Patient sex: F
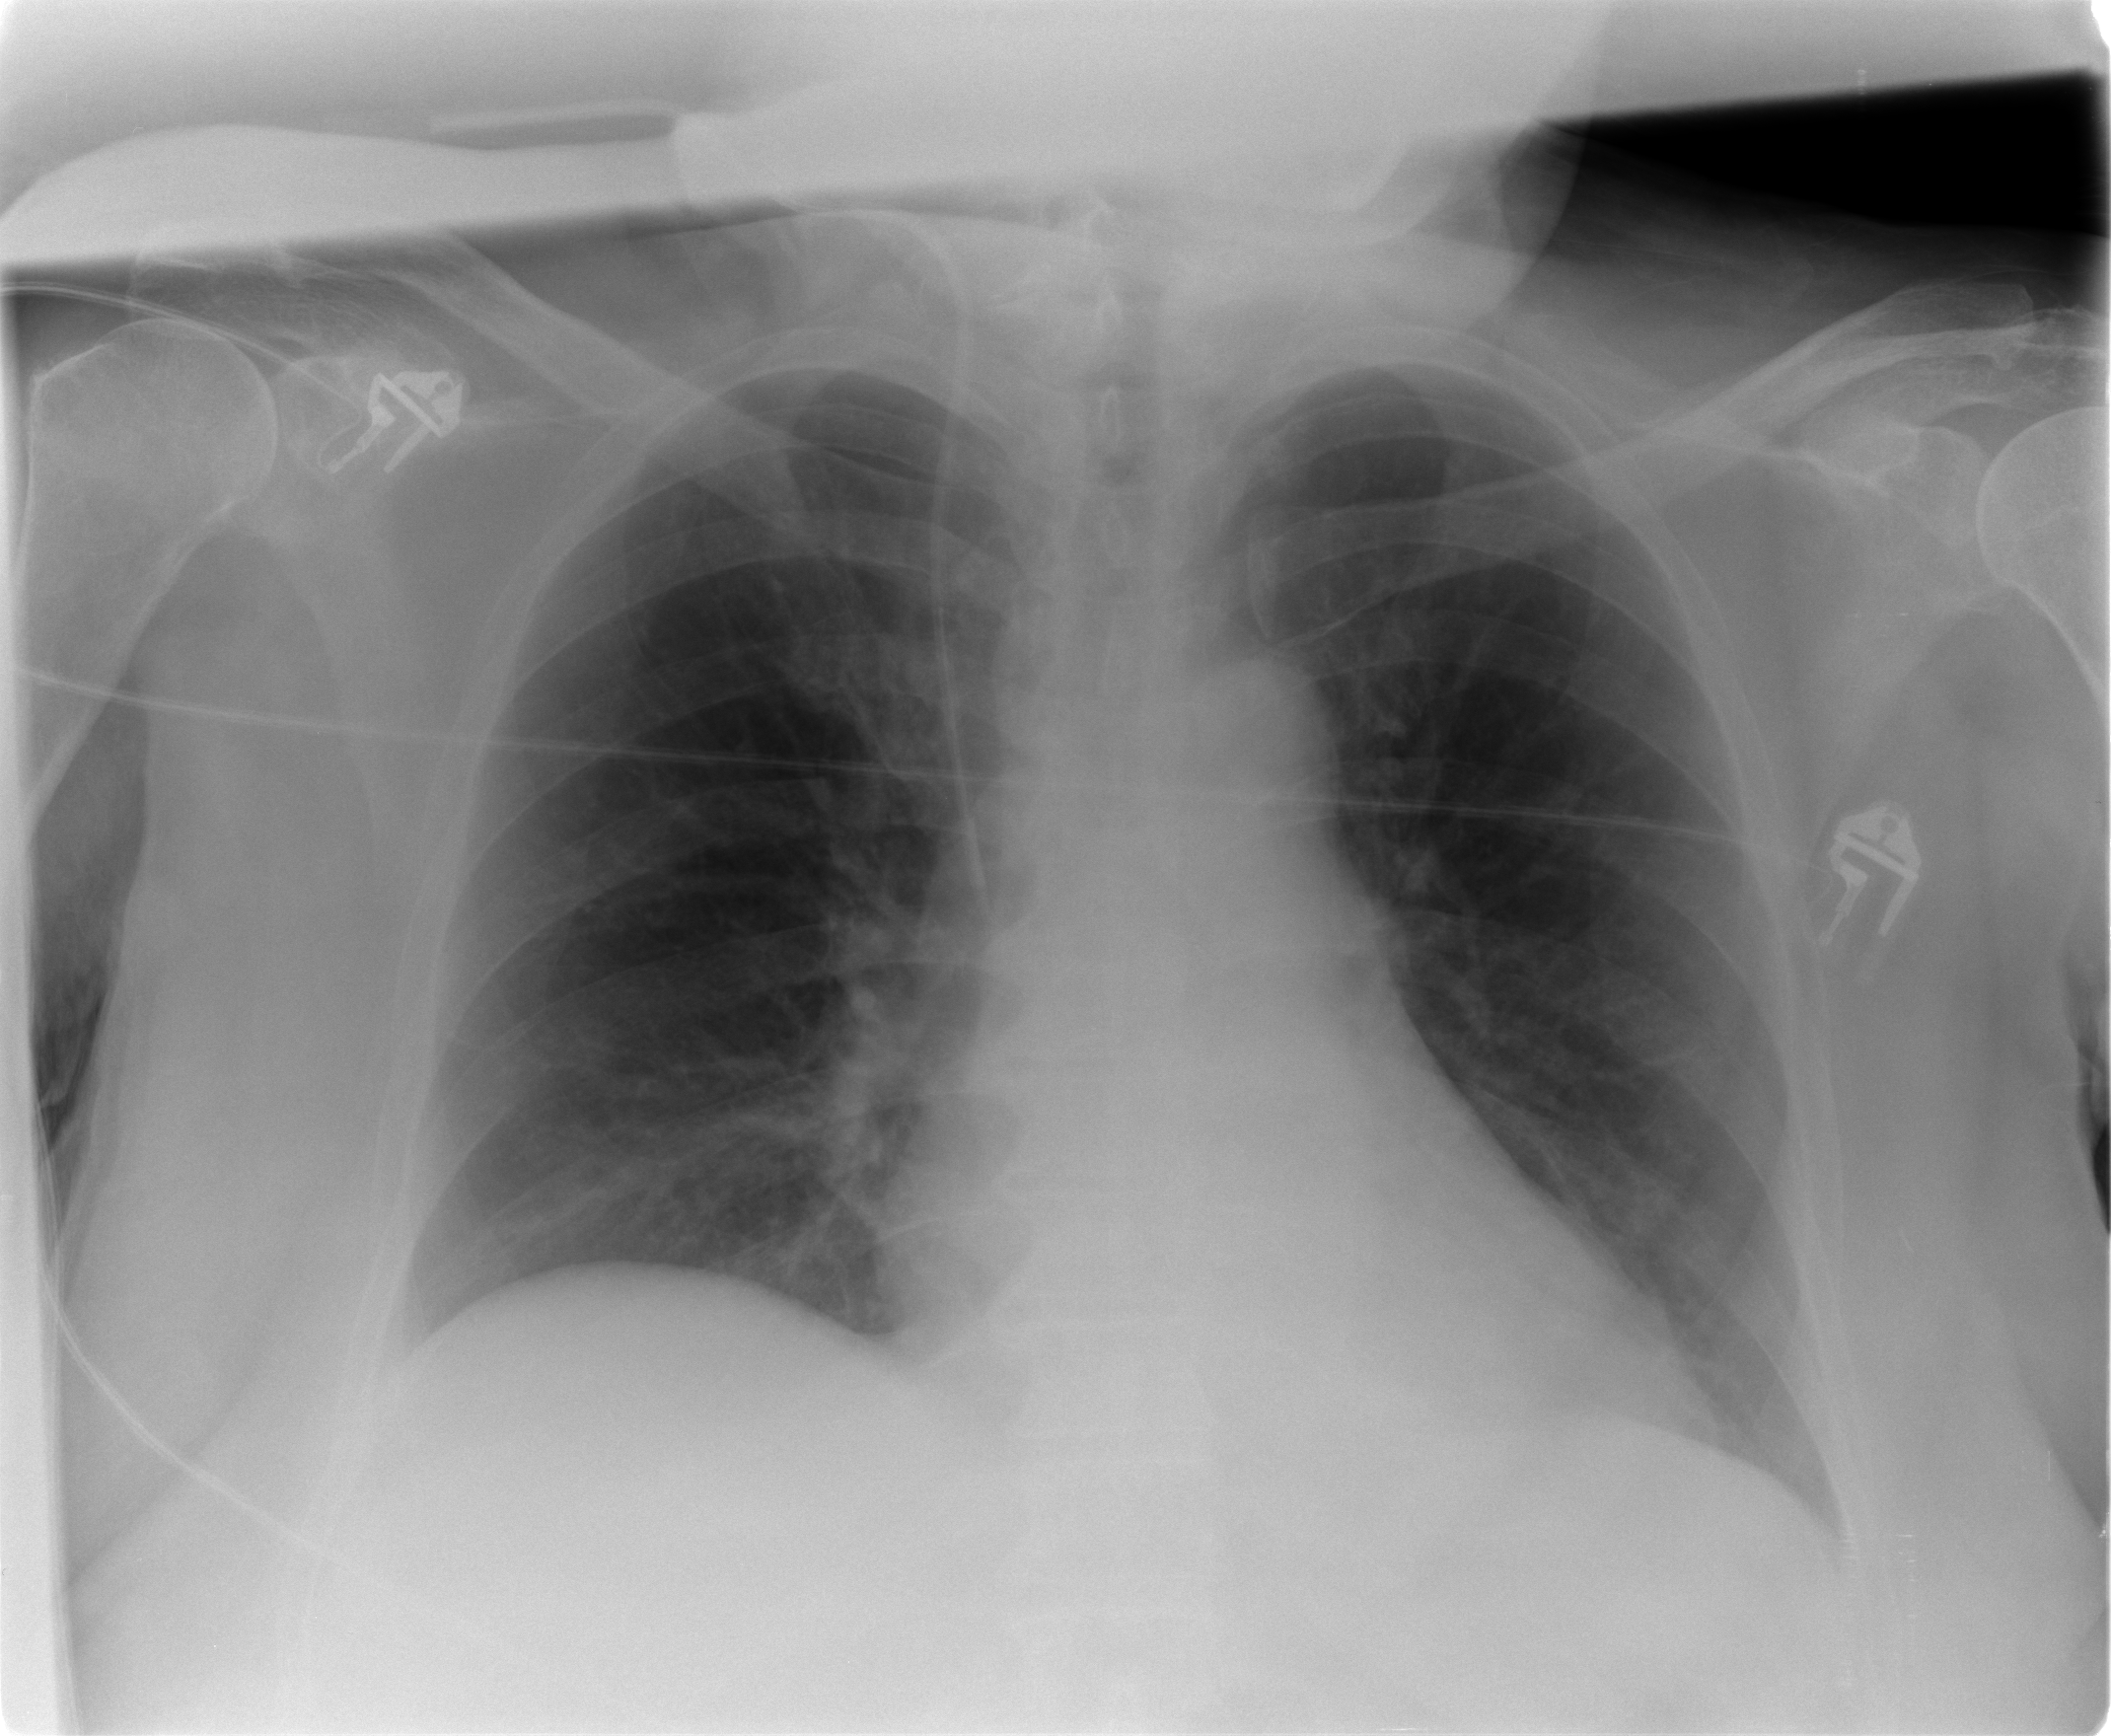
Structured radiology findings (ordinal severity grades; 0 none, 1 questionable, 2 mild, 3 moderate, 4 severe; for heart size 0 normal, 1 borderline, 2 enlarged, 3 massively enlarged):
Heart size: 0
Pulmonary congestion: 0
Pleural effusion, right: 2
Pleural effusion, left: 2
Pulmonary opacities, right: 0
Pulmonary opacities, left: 0
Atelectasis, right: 2
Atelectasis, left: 0